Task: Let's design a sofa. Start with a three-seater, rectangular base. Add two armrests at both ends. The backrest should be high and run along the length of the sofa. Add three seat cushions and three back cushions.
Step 205:
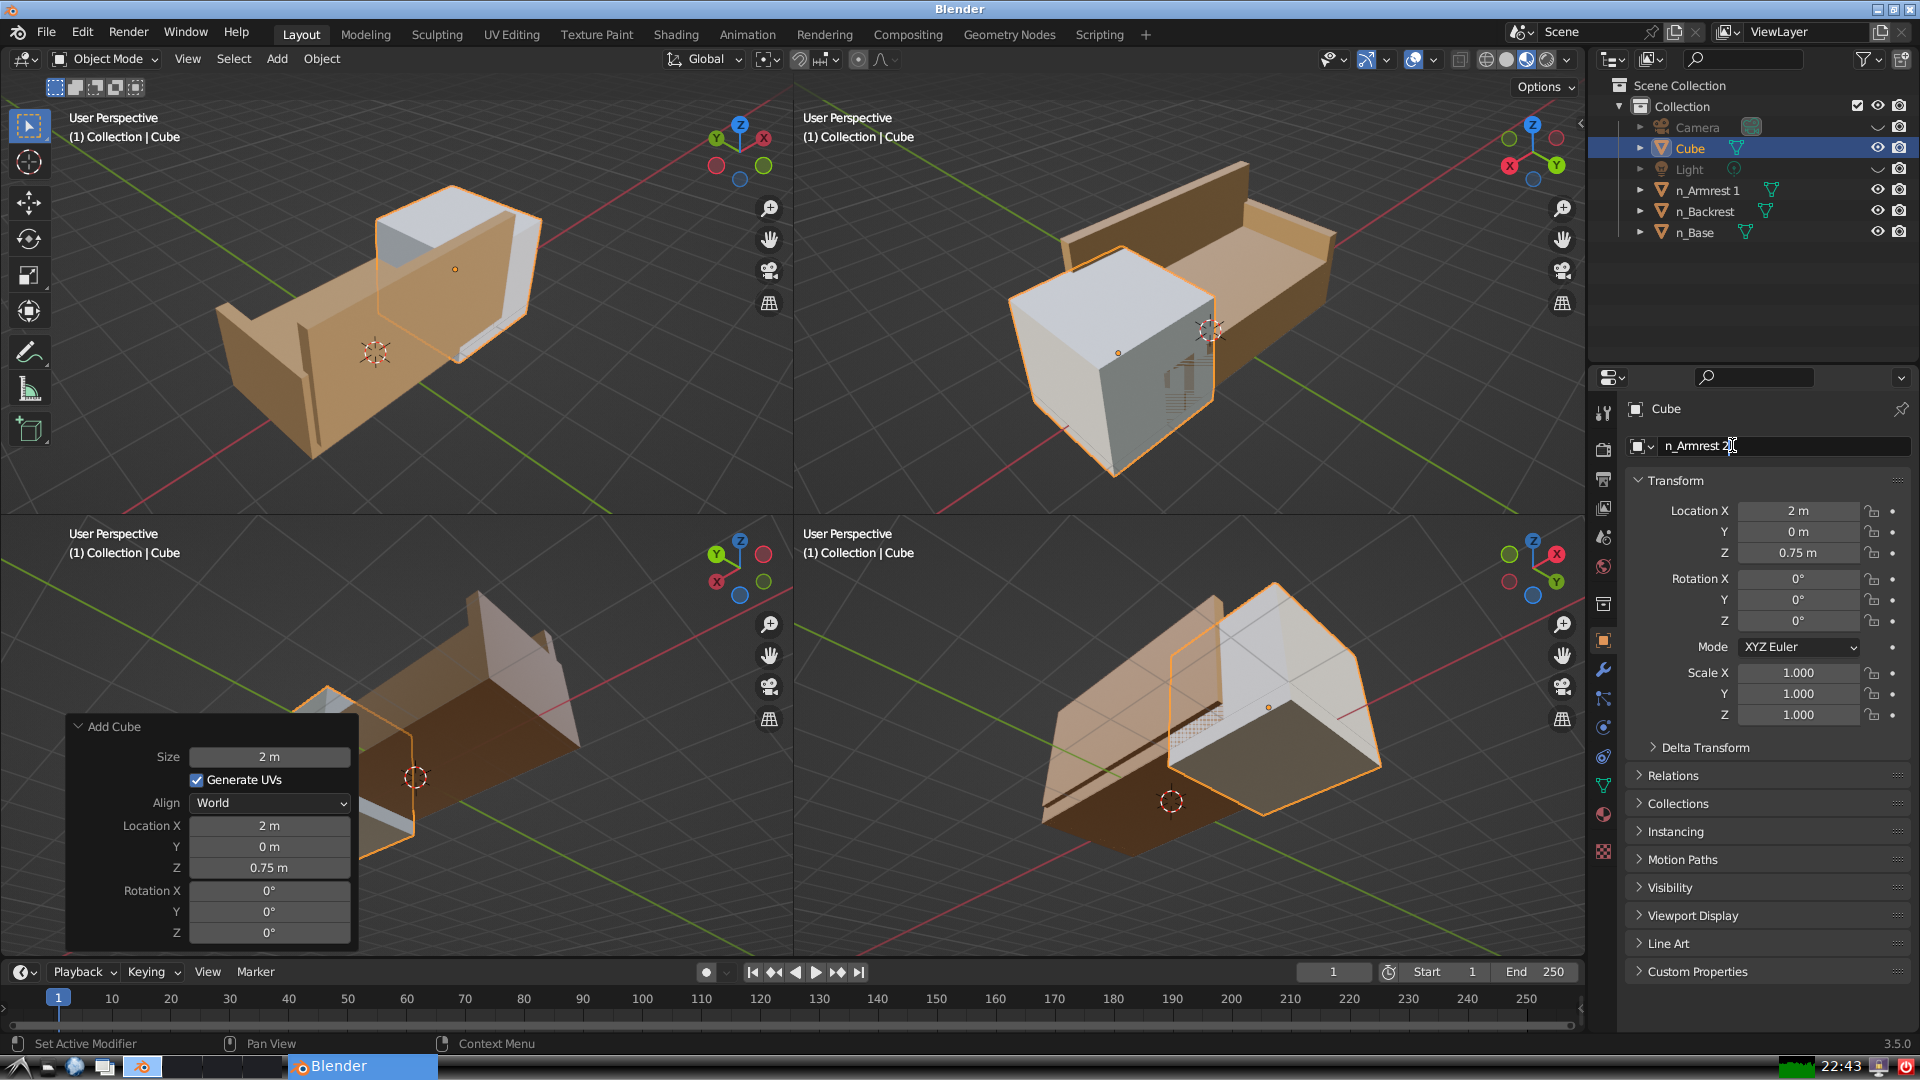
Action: {"key_press": ['Return']}